Brain MRI, t2w sequence, axial 2D slice.
Patient: age 33, sex F, weight 78 kg, height 1.78 m
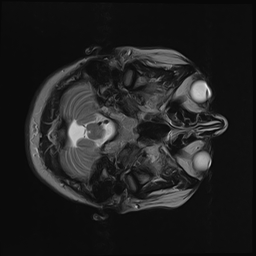